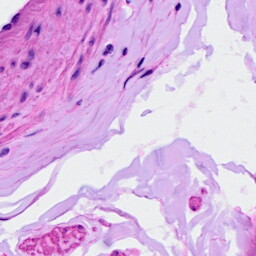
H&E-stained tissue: Ovarian